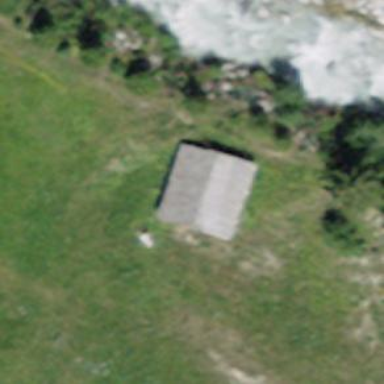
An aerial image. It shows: Shed building.